Question: I have a Reminder entity that needs to update its 'date' property whenever a certain entity B is deleted. I've spent some days coding thinking I could do some useful things in my managed object subclass on deletion time. I tried
'''
- (void)willSave
{
if (self.isDeleted)
// use self.managedObjectContext
}
'''
The context was nil. Relationships were also torn down there. Fair enough.
So... I started writing cumbersome code for 'prepareForDeletion' to circumvent the fact that the object hadn't been deleted yet, but then Core Data throws self.managedObjectContext == nil in my face. The documentation says that this is where I do stuff "before relationships are torn down". So what is the point in 'self.managedObjectContext == nil' if 'self.relationshipA.managedObjectContext' is accessible (as the docs suggest)? And more importantly, why does my not yet deleted object not have its context?
I read a comment <URL> regarding that problem
> its not 'fault' as much as it is a 'disown', the context has disowned your object (he was deleted and save was committed to the database) and so your object was disowned. don't save in methods that are changing and object as the save should probably be committed/saved after the operation anyway. - Dan Shelly May 21 at 19:05
My code was:
'''
[moc deleteObject:obj]
[moc save:NULL]
'''
When I removed the save operation my 'self.managedObjectContext' existed in 'prepareForDeletion'. That is, until auto-save, when it was nil again. Probably because the parent context also deleted it, followed by a save by the UIManagedDocument.
I'm starting to think that my only options are to make a custom delete method (that works until Core Data cascades a deletion, in which case it won't be called), or make a new class that listens to NSManagedObjectContextDidSaveNotification.

The user wants to keep in touch with a person, and wants to be reminded after a certain interval (stored in ContactWish) if no contact has been made. What I'm trying to accomplish is that when the latest ContactOccasion for a certain person is deleted, the corresponding occasion->person->wish->reminder gets updated (using the interval).
Since this is a learning experience for me I wanted to find out the right way (one that works with cascade deletion etc.) and not just call for an update manually from every place in my code where I do '[MOContext deleteObject:occasion]'. Suggestions are welcome.
(the reminder entity has also been prepared for more manual use)
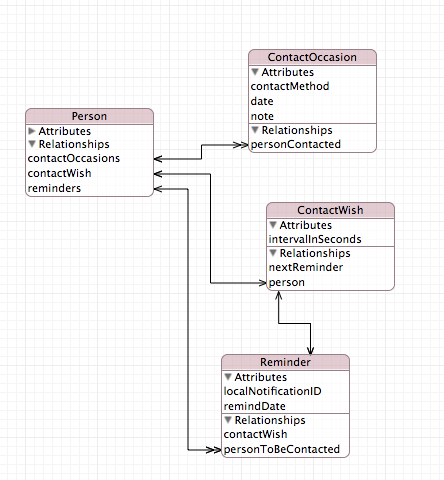
Answer: Would it not be much more logical to have the 'Reminder' entity manage its date property? It could "listen" (maybe via 'changedValues:') to its relationship entities being deleted and perform the update.
This seems more consistent, as the 'B' entity should not really be concerned with the logic of the 'Reminder' entity updates.
Pursuant to the discussion below and based on my opinion that you cannot load up the database cascade delete model too much with update logic:
Rather than react to a deletion you can introduce an attribute that you set and listen to in order to do the changes.
I really do not see how relying on core data delete mechanisms is easier or more elegant than just writing your own "deleteOccasion" method that handles this logic.